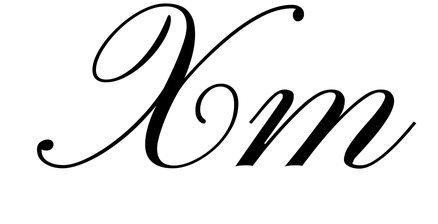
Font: PinyonScript-Regular